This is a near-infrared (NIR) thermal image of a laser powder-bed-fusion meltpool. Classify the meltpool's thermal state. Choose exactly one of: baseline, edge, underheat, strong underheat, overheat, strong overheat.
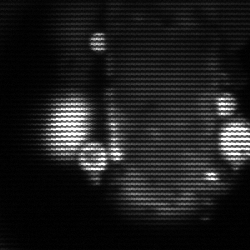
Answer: strong underheat